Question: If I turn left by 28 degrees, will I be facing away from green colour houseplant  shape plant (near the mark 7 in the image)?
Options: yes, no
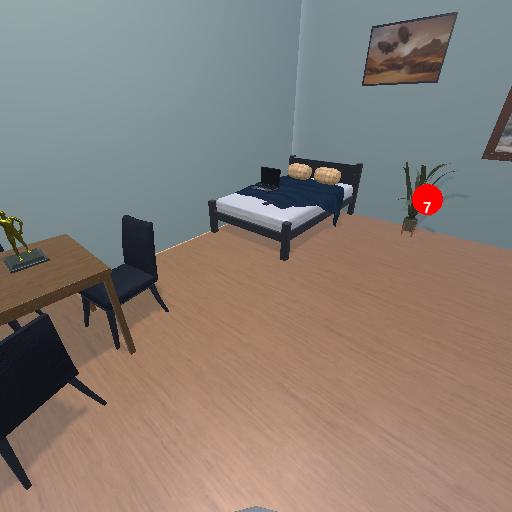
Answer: yes